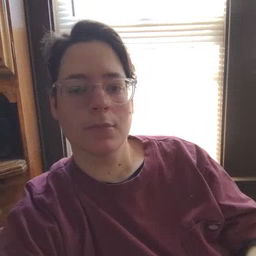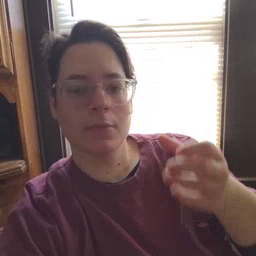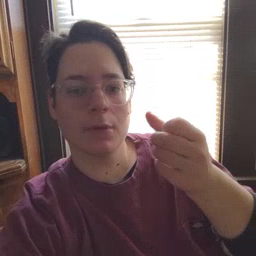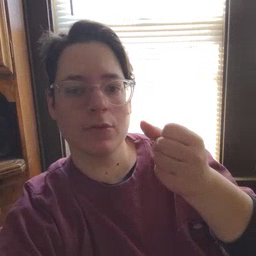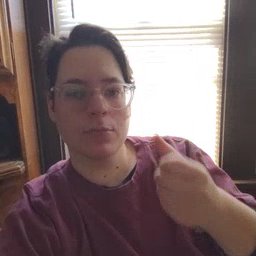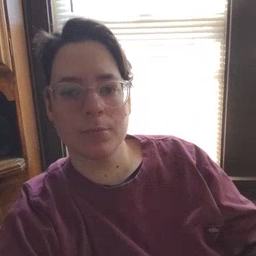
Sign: milk